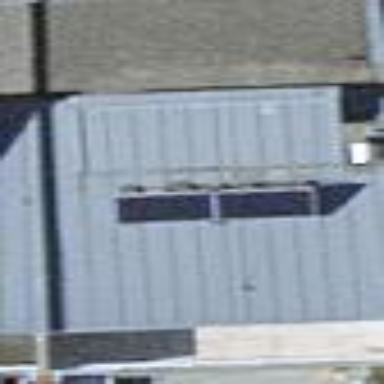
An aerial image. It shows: Terrace building with flat roof.